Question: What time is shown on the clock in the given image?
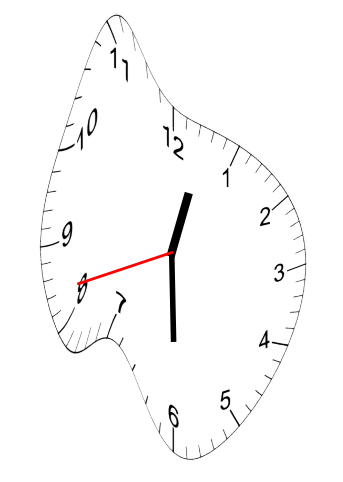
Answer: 12:29:42